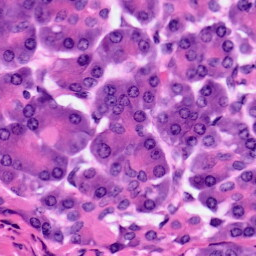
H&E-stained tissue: Pancreatic